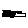
Label: moon